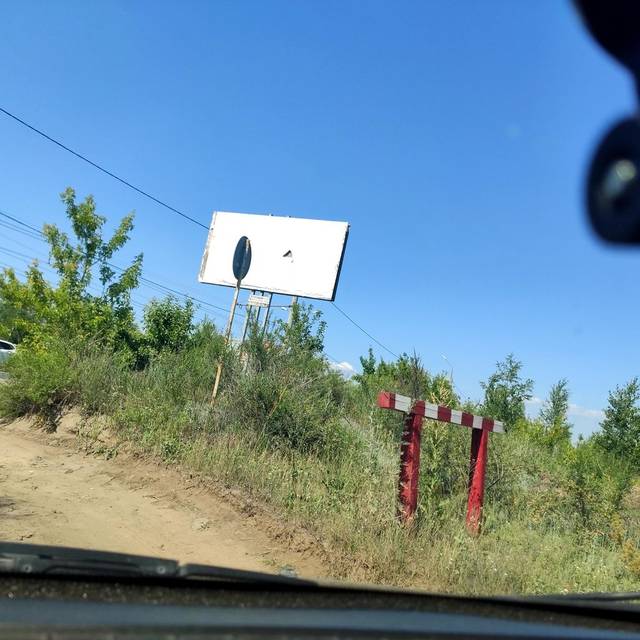
Region: Russia
Coordinates: 53.481, 49.375